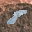
Label: 8